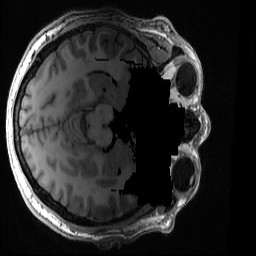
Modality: T1w
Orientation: axial
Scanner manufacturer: ge
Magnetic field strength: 3 T
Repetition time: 0.008164 s
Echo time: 0.003184 s